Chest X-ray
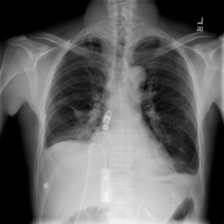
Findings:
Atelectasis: negative
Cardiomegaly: negative
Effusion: positive
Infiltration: positive
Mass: negative
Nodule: negative
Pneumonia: negative
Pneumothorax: negative
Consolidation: negative
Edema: negative
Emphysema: negative
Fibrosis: negative
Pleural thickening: negative
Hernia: negative